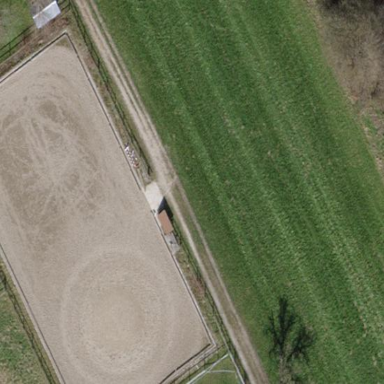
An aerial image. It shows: Equestrian pitch with sand surface.